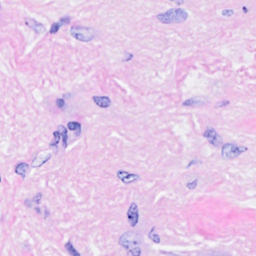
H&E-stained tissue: Breast